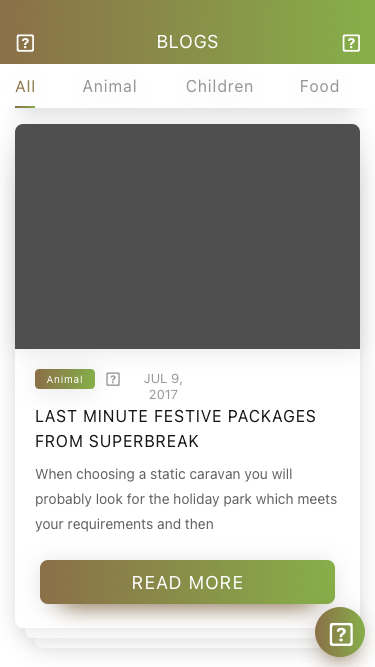
Text in this UI design:
read more
Animal
Last Minute Festive Packages
From Superbreak
When choosing a static caravan you will probably look for the holiday park which meets your requirements and then
JUL 9, 2017

Blogs


All
Animal
Children
Food
